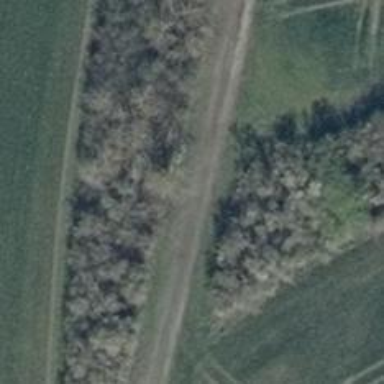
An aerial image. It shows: Track road with grade3 tracktype.